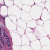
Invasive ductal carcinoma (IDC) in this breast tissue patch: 1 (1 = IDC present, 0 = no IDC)